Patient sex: F
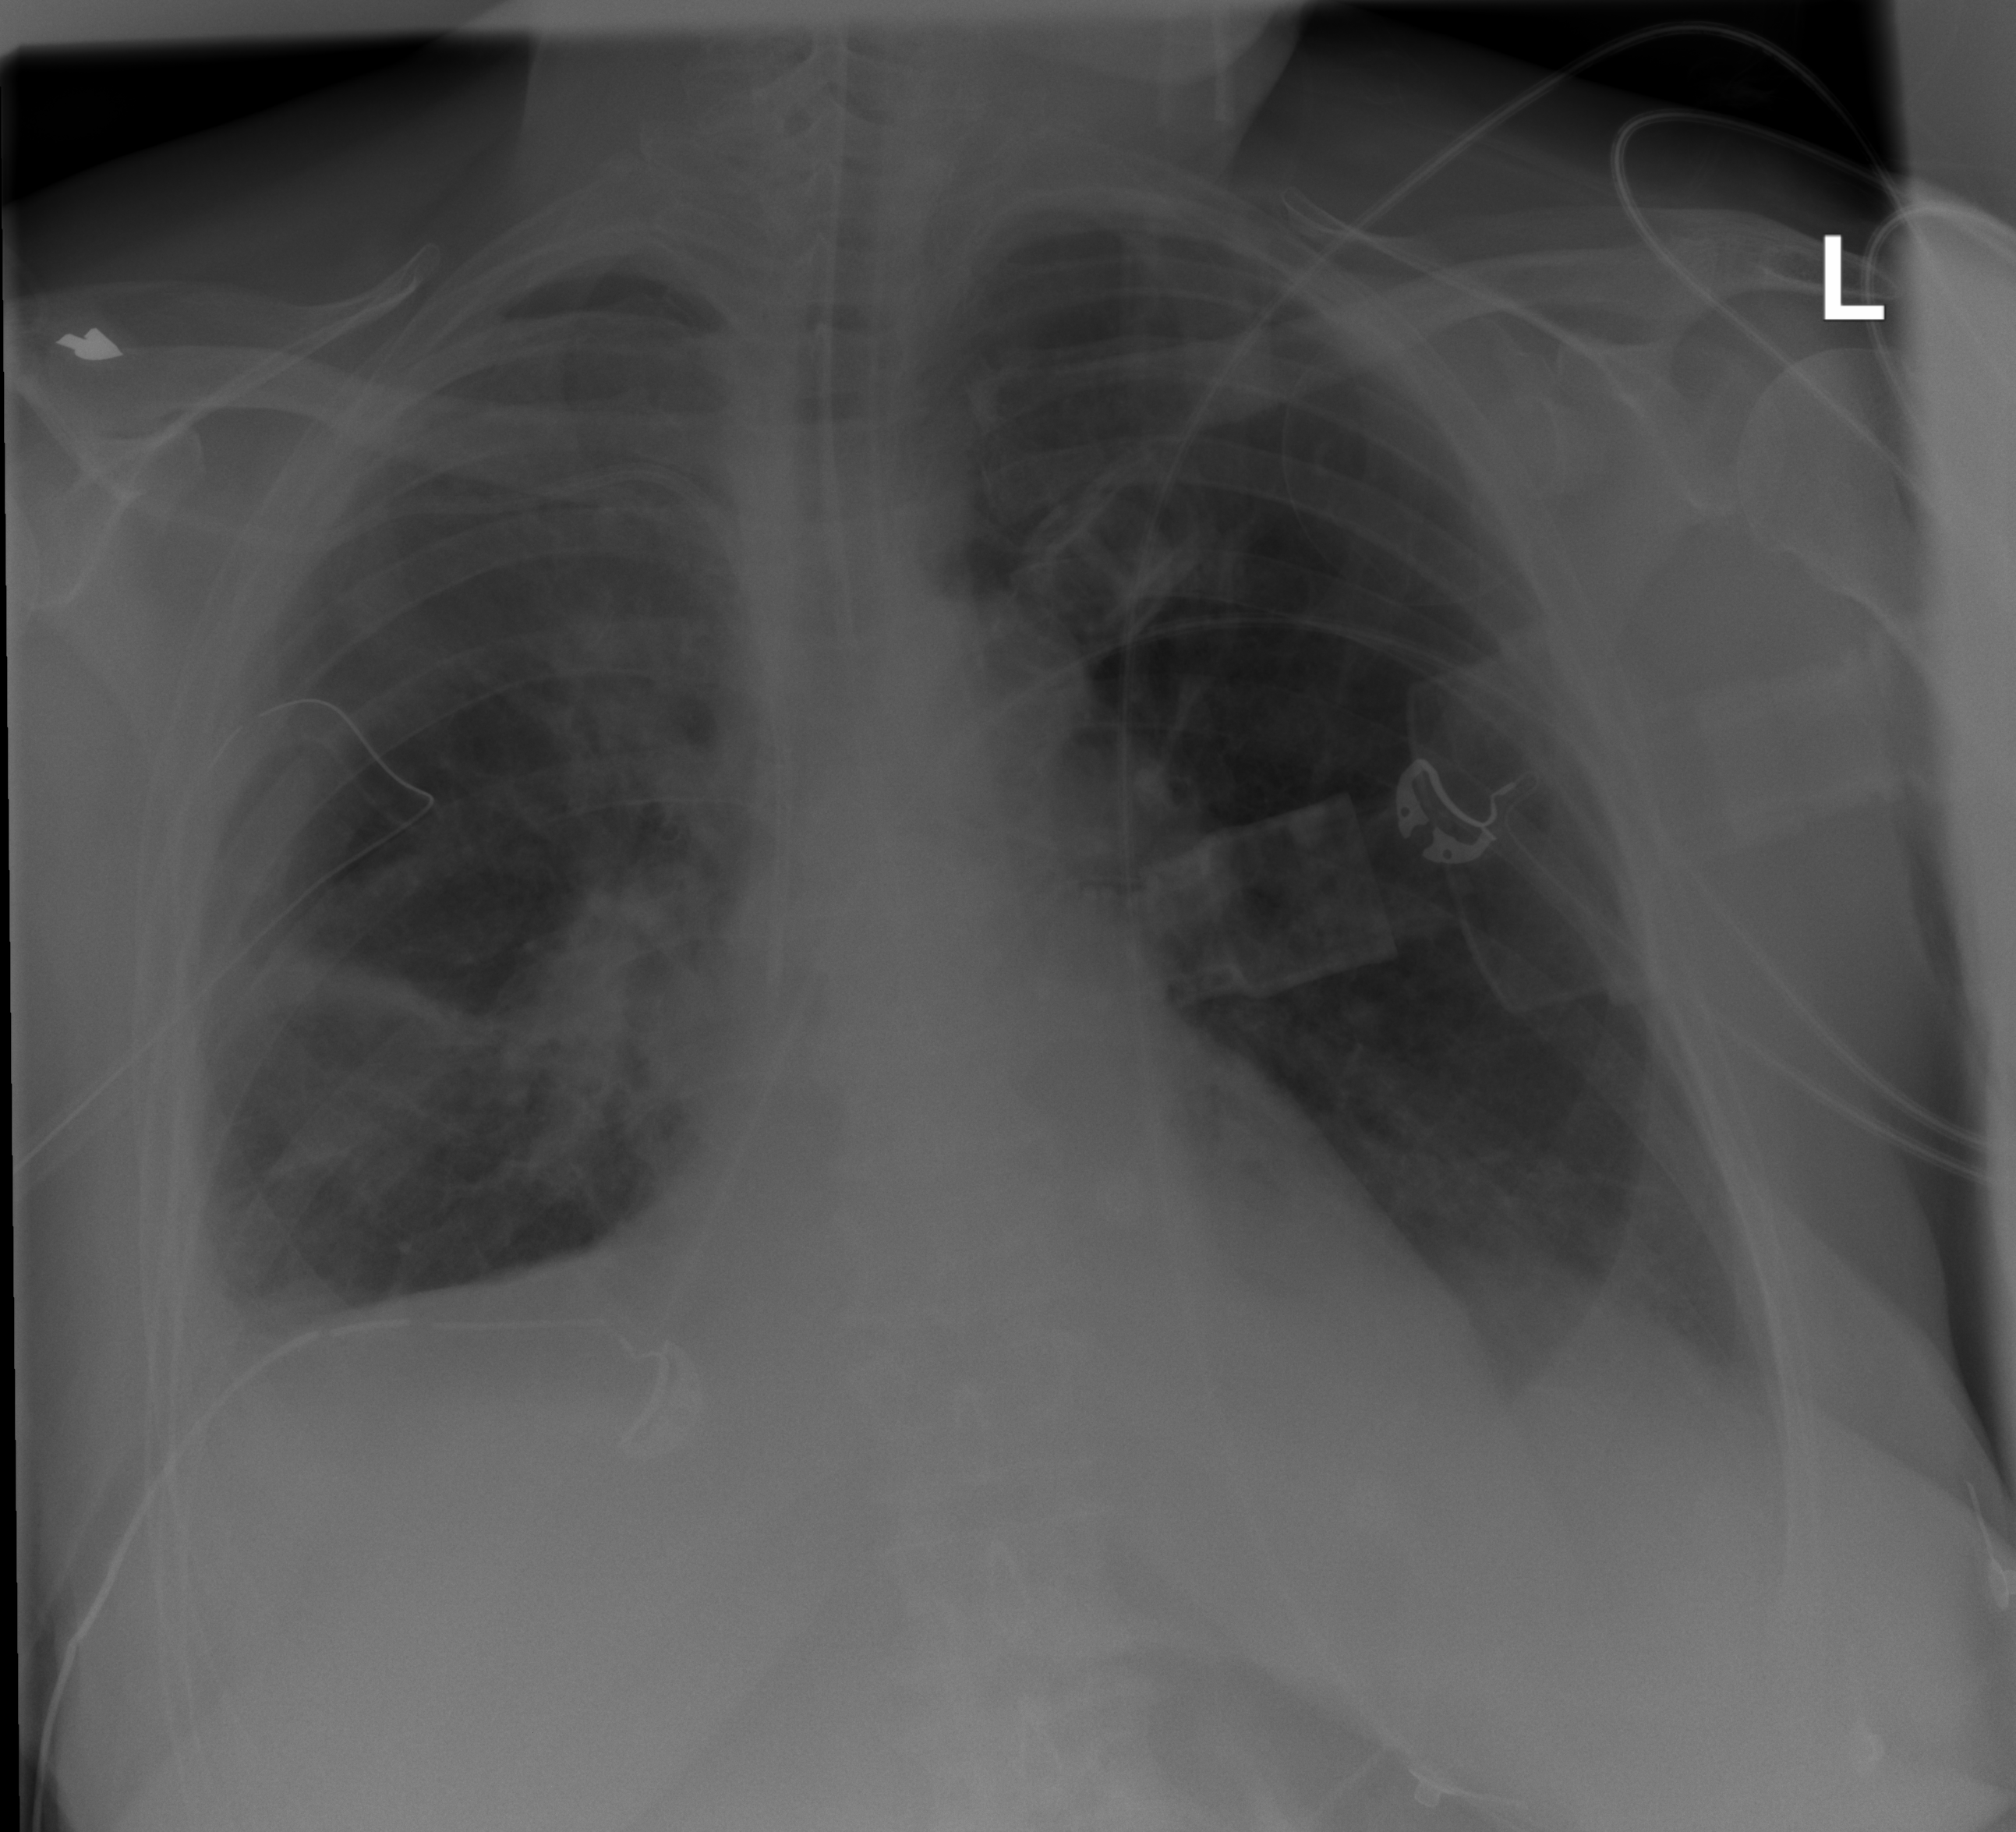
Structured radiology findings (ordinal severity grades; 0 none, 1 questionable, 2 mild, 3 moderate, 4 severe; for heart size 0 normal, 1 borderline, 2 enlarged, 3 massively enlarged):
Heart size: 0
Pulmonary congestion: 1
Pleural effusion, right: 1
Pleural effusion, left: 1
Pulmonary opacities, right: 1
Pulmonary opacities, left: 0
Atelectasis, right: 2
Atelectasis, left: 1